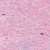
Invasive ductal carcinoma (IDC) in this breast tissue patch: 0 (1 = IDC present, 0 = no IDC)